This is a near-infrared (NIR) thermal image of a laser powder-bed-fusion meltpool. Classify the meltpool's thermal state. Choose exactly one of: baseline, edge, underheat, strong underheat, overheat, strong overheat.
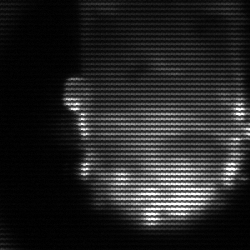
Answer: baseline